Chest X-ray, AP view. Patient: 21 years old, sex M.
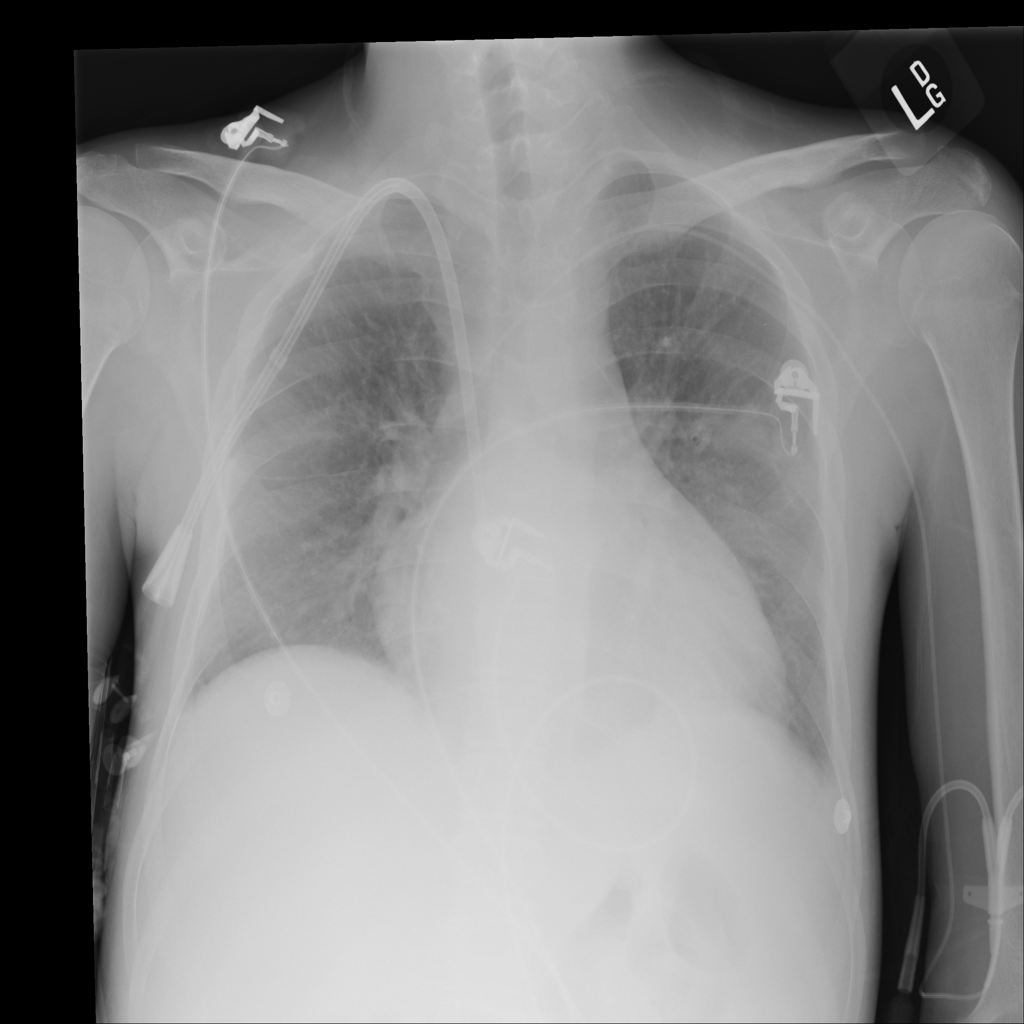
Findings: Atelectasis, Infiltration